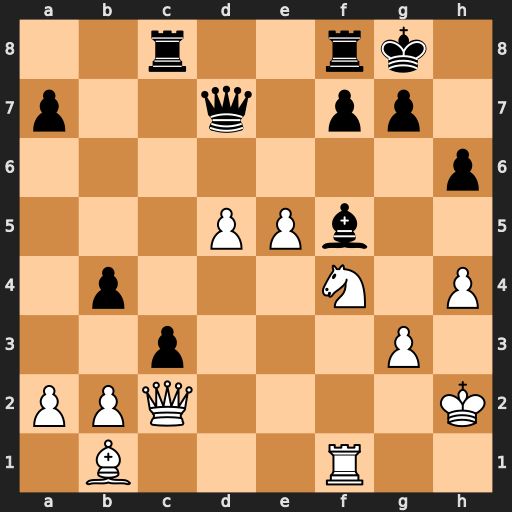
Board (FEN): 2r2rk1/p2q1pp1/7p/3PPb2/1p3N1P/2p3P1/PPQ4K/1B3R2
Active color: w
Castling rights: -
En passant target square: -
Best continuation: Qxf5 Qxf5 Bxf5